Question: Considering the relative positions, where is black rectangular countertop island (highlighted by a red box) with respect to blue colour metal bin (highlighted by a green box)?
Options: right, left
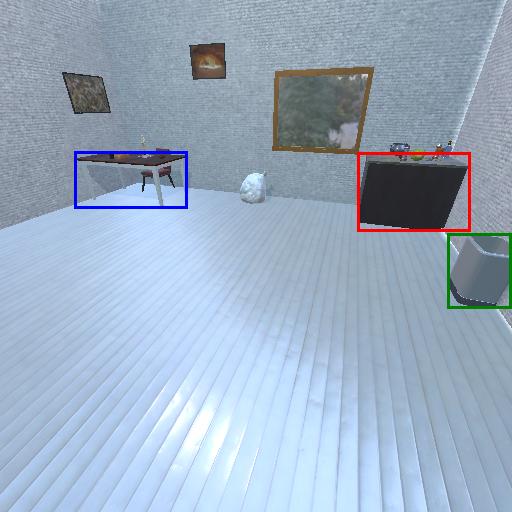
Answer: right